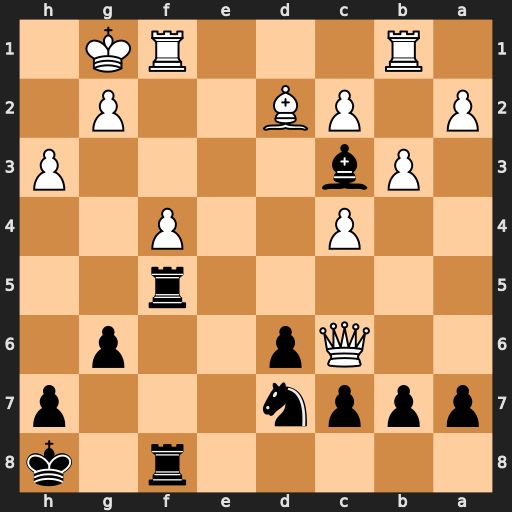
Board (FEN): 5r1k/pppn3p/2Qp2p1/5r2/2P2P2/1Pb4P/P1PB2P1/1R3RK1
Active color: b
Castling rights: -
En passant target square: -
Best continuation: Bd4+ Kh2 bxc6